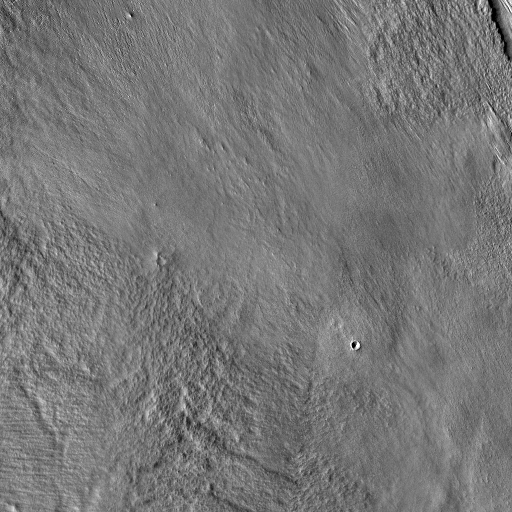
Crater classes present: Background, Other